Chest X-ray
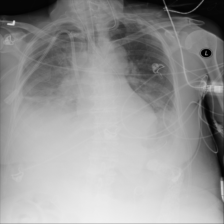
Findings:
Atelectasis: negative
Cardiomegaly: negative
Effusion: negative
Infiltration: negative
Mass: negative
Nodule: negative
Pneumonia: negative
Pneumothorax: negative
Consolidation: negative
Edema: negative
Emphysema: negative
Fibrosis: negative
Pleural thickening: negative
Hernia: negative